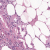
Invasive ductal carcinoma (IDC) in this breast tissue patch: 0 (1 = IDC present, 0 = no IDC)